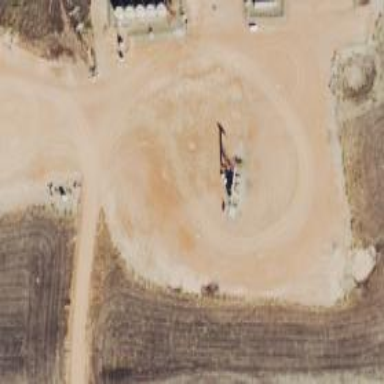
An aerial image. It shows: Petroleum well.